Question: This is a long shot, so if it's not possible, let me know. Basically, I hacked up a solution to have image overlay on TD row by adding a DIV in each of them and have the width set to the width of the entire row. The effect was really good, but now I got this extra colomn taking up space from the DIV. I was wondering if it's possible to get rid of it. Screenshot attached.

Here is my HTML:
'''
<tr class="event-state-edited row_selected" eventid="7c5b1bb6-1b36-489a-0000-<PHONE>">
<td><!--CONTROLS--><img src="includes/edit.png" style="width:25px; height:25px;" class="bt_single_event_edit"></td>
<td>12/12/2011 8:05:13 PM</td>
<td>12/12/2011 8:05:43 PM</td>
<td>Test MC5</td>
<td>00:00:00</td>
<td>0.5</td><td>EEEEEEEEEEEE</td>
<td>\Conveyors\Snapped Belt</td>
<td>undefined</td>
<td>Secondary</td>
<div class="table-row-overlay" style="display: inline-block; background-position-x: 221px; ">COPY</div>
</tr>
'''
Here is my CSS
'''
.table-row-overlay{
float:left;
border:1px solid black;
display:inline-block;
position:absolute;
width:100%;
height:48px;
left:-1px;
background-image:url('includes/overlay.png');
overflow:hidden;
filter:alpha(opacity=20);
opacity:0.20;
display:none;
}
'''
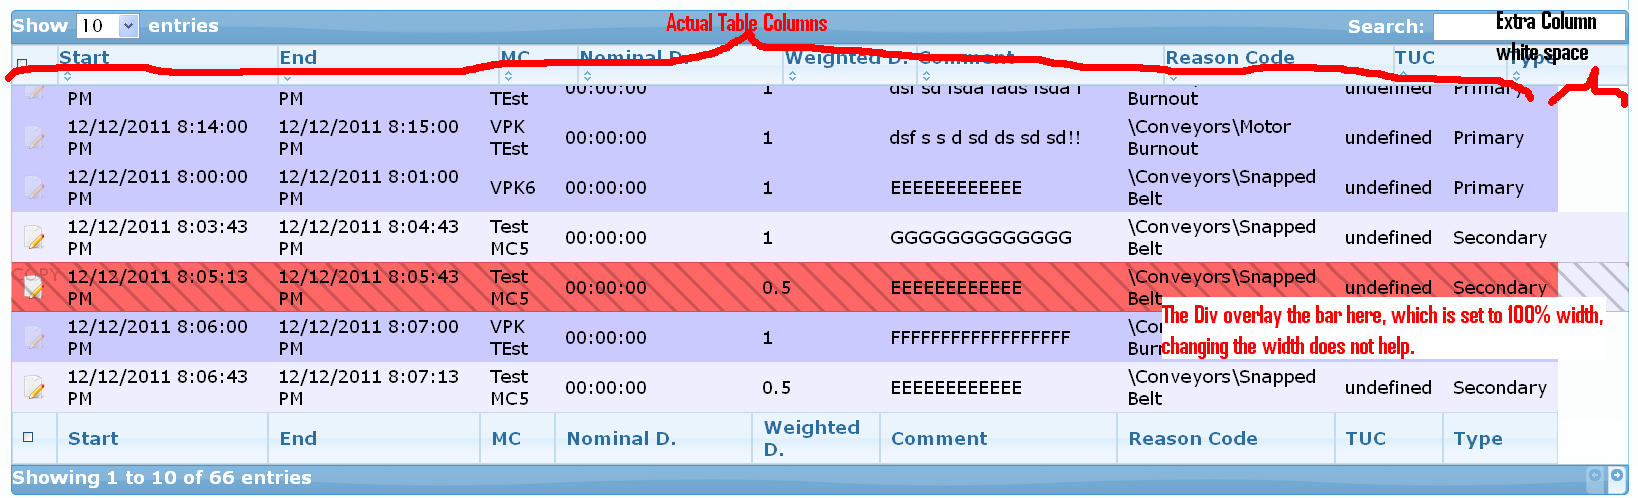
Answer: Unfortunately, I did not find a way to make a column not take up space in a table.
So I moved the DIV outside of TD, get rid of the extra column and just positioned the DIV absolutely to be directly over the TD row. I use jQuery to determine the offset position to place it.